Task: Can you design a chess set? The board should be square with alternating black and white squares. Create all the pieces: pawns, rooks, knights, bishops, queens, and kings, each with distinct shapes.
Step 4518:
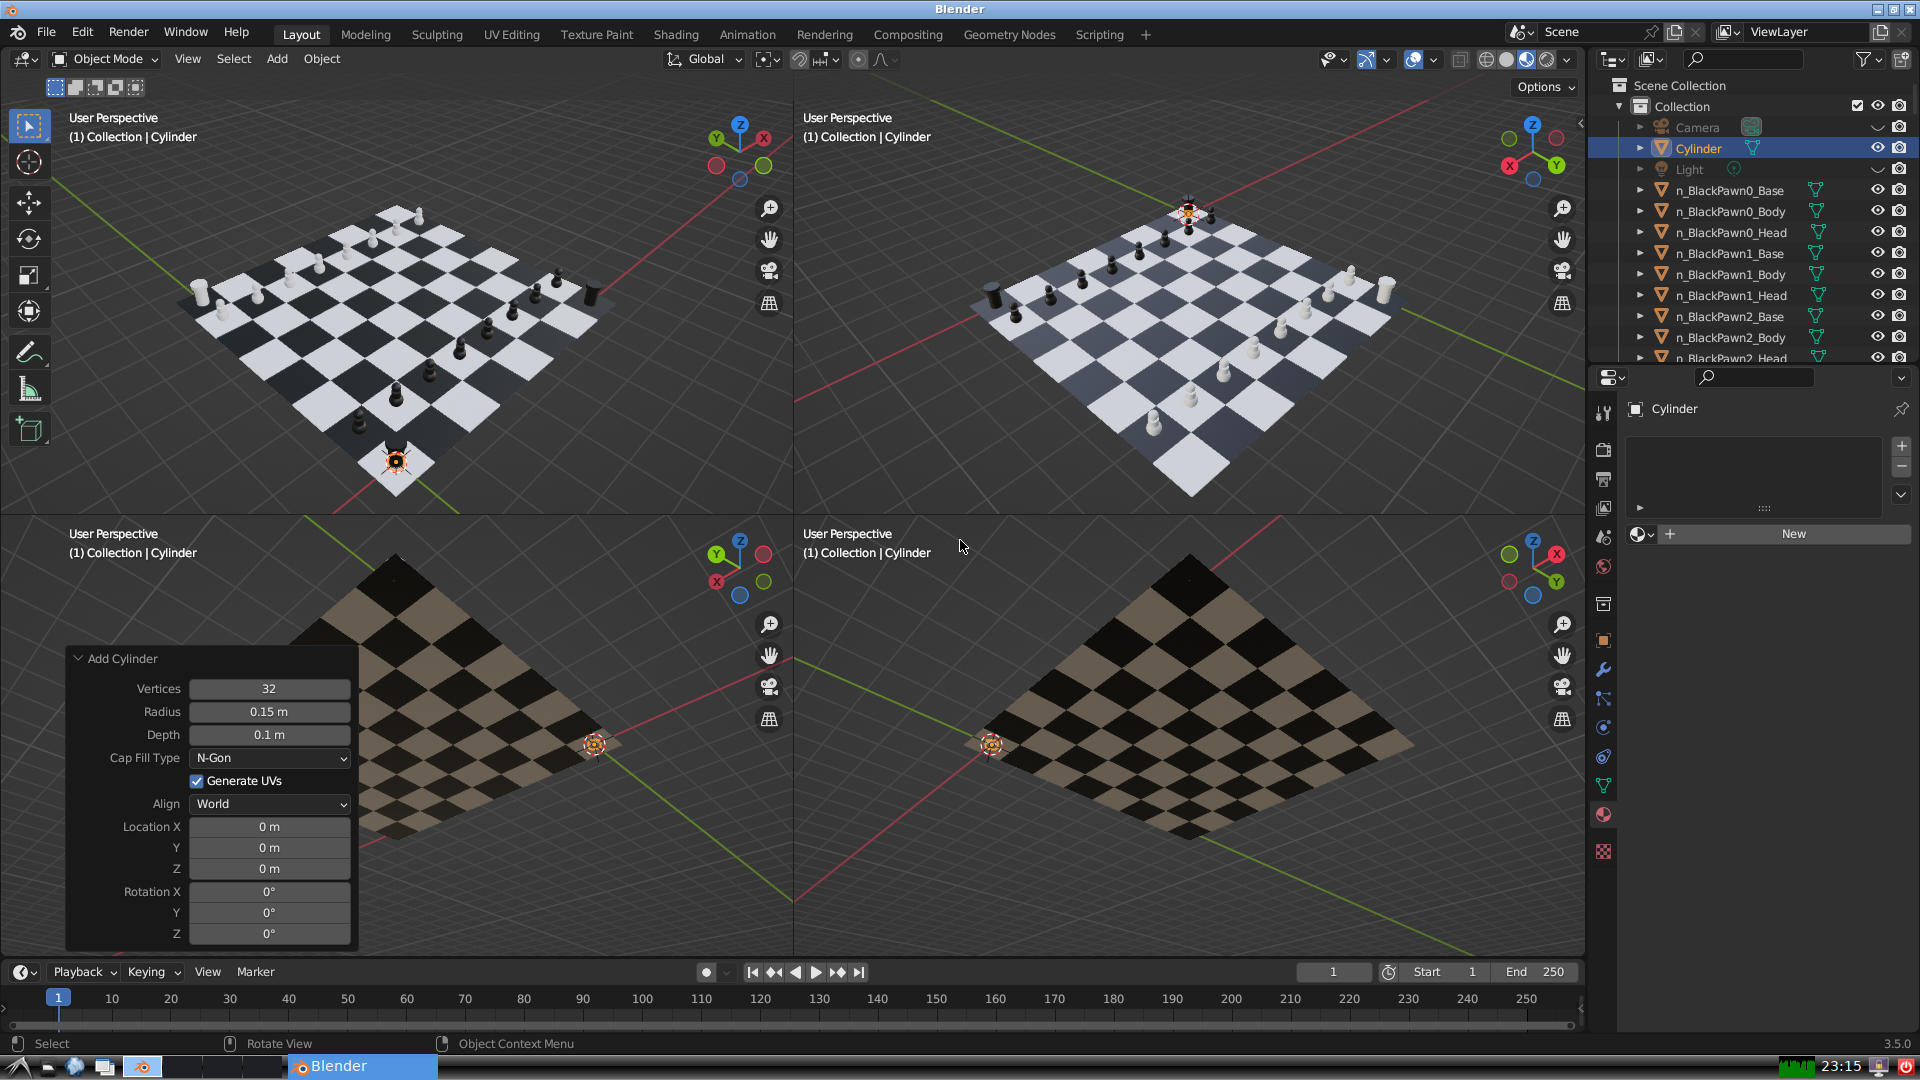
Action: {"mouse_move": [270, 731]}